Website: walmart
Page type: billing-address
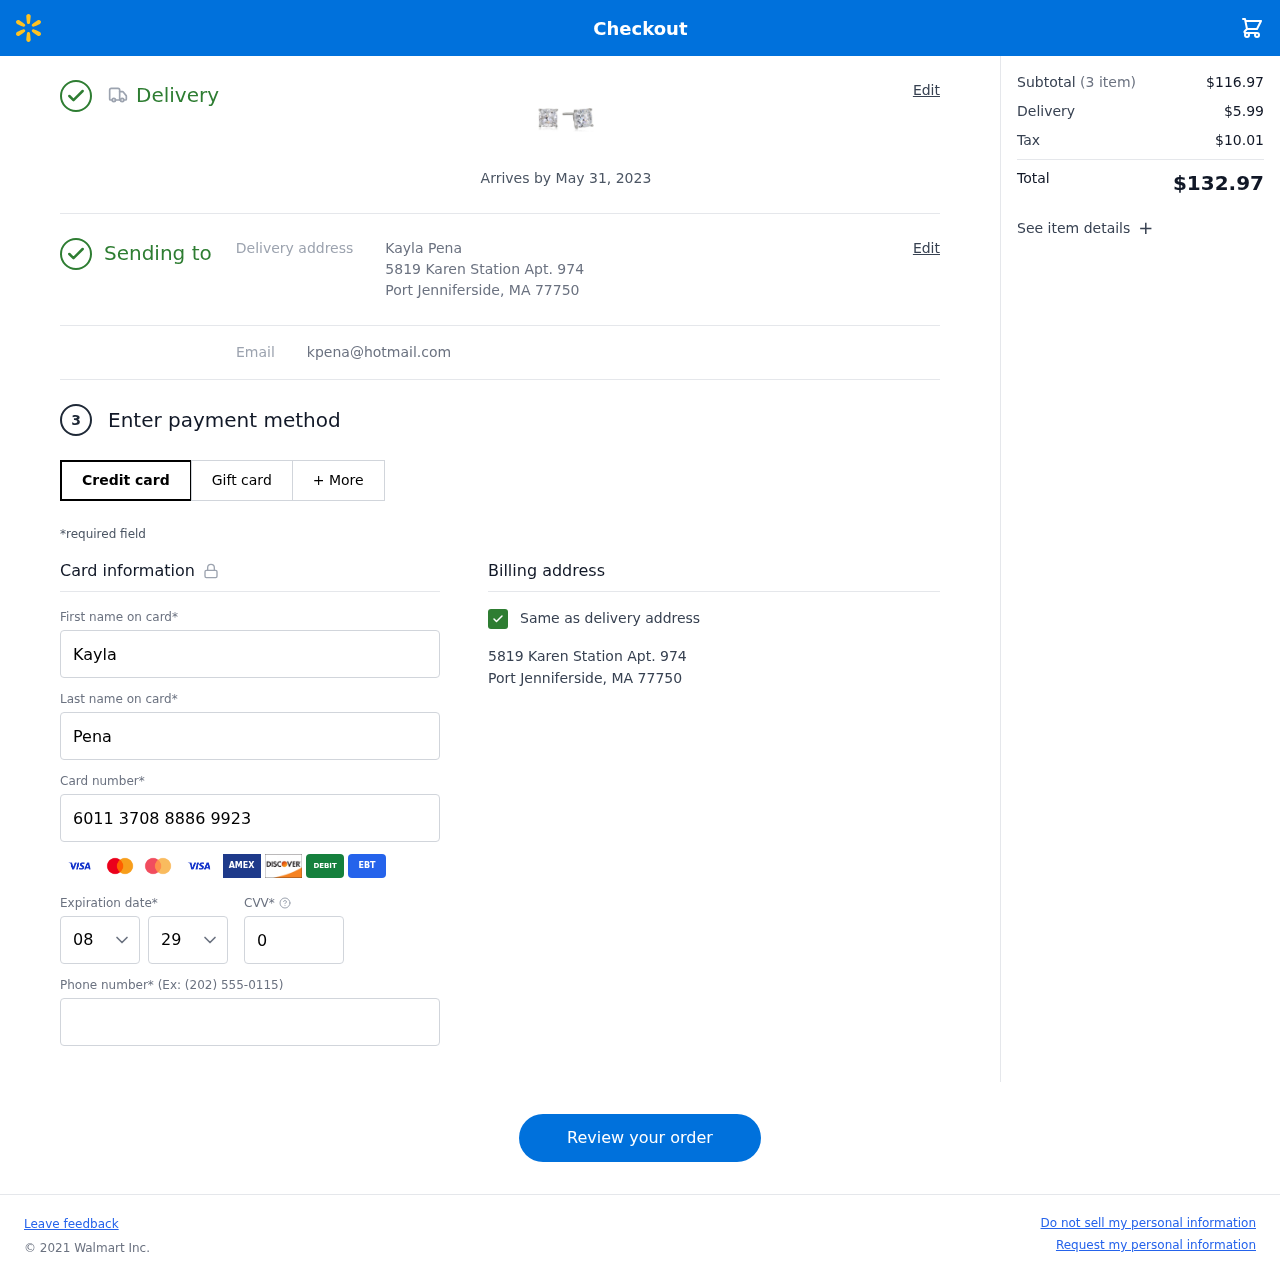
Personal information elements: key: PII_CARD_CVV
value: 027
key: PII_CARD_EXPIRY_MONTH
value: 08
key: PII_CARD_EXPIRY_YEAR
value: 29
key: PII_CARD_NUMBER
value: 6011 3708 8886 9923
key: PII_EMAIL
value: kpena@hotmail.com
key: PII_FIRSTNAME
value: Kayla
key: PII_FULLNAME
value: Kayla Pena
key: PII_LASTNAME
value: Pena
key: PII_PHONE
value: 5395312411
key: PII_STREET
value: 5819 Karen Station Apt. 974
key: PII_CITY_STATE_ZIP
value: Port Jenniferside, MA 77750
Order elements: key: ORDER_DELIVERY_DATE
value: Arrives by May 31, 2023
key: ORDER_NUM_ITEMS
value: (3 item)
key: ORDER_SUBTOTAL
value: $116.97
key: ORDER_SHIPPING_COST
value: $5.99
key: ORDER_TAX
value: $10.01
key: ORDER_TOTAL
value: $132.97